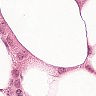
Metastatic tissue present: yes